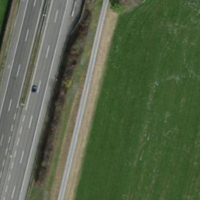
EUNIS habitat code: 57
Species observed at this site:
Linaria vulgaris